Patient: sex M, age 63
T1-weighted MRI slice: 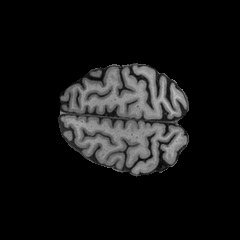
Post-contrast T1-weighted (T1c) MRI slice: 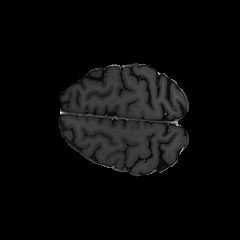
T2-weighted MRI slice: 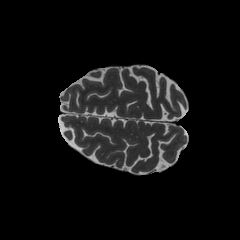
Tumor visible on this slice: no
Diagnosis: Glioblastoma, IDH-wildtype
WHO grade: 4